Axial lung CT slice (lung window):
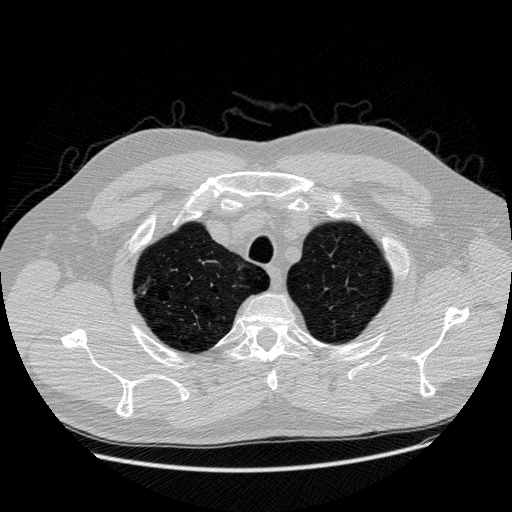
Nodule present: yes
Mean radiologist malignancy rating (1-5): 3